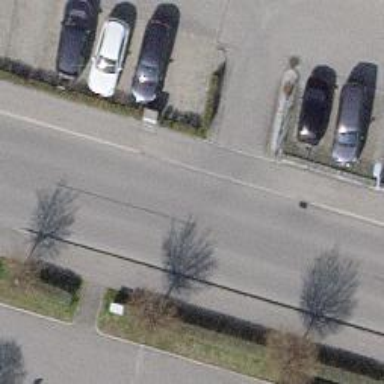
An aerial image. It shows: Road serving as parking aisle.